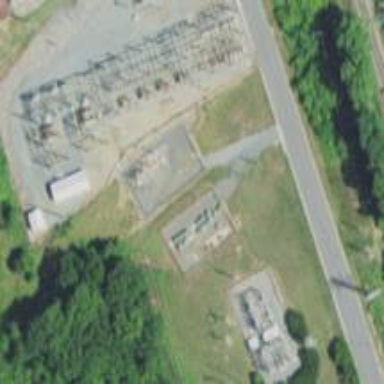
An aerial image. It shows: Distribution substation surrounded by fence.